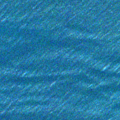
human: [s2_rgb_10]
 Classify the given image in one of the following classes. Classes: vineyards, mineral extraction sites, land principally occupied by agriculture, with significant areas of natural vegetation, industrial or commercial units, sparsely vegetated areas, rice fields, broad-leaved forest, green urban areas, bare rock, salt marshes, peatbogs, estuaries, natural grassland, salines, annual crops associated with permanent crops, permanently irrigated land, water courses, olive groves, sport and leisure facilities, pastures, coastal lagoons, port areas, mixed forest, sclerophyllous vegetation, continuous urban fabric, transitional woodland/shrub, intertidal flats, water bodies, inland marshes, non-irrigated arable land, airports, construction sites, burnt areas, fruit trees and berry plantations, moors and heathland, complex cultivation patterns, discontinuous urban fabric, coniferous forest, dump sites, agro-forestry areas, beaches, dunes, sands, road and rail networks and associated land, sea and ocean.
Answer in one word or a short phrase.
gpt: sea and ocean